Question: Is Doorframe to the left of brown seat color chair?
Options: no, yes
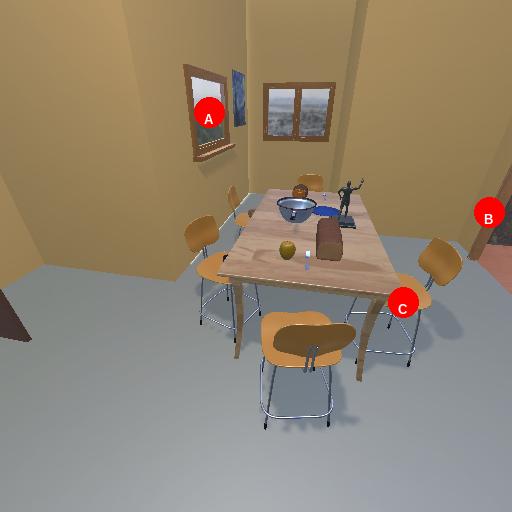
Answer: no